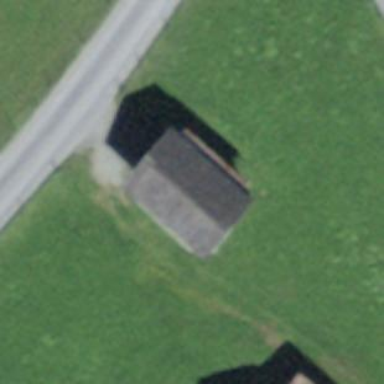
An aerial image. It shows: Shed.